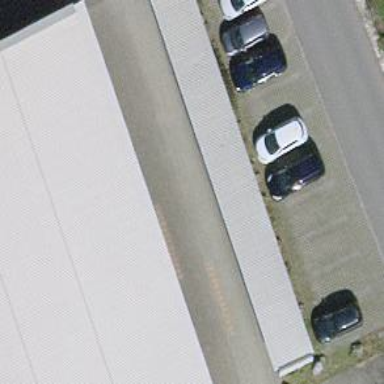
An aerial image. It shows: Bicycle parking area with stands.